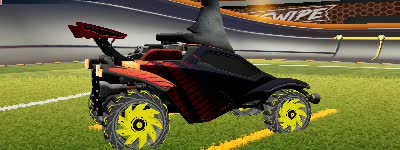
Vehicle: octane